Question: Would someone be willing to point me into the right direction please. I want to sum up duplicate values and put them into a different column.

In column P, I have the list from column K with all duplicates removed.
In column N, is the Total.
For example in column K, there is a duplicated value '9175-2278' and if you SUM up the total of those 2 values you get a total of '604'.
I want that value to be inserted in column Q.
Could someone please point me in the right direction please.
I have tried codes like the following but with no luck
Sub sample()
'''
Dim lastRow As Integer, num As Integer, i As Integer
lastRow = Range("A65000").End(xlUp).Row
For i = 2 To lastRow
num = WorksheetFunction.Match(Cells(i, 1), Range("K1:K" & lastRow), 0)
If i = num Then
Cells(i, 3) = WorksheetFunction.SumIf(Range("K1:K" & lastRow), Cells(i, 1), Range("Q1:Q" & lastRow))
End If
Next
'''
End Sub
Thanks in advance for your help :)
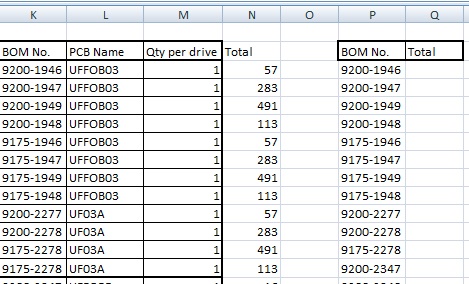
Answer: As a Formula
'=SUMIF(K:K,P3, N:N)' put that in 'Q3' and drag it down
or as a macro
'''
Sub Main()
With Range("Q3")
.Formula = "=SUMIF(K:K, P3, N:N)"
.AutoFill Destination:=Range("Q3:Q" & Range("P" & Rows.Count).End(xlUp).Row), Type:=xlFillDefault
End With
End Sub
'''